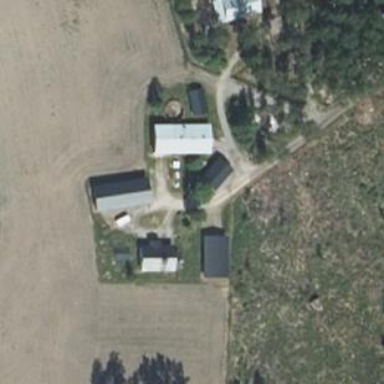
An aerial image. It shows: Farmyard area.